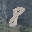
Label: 8